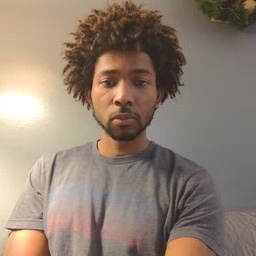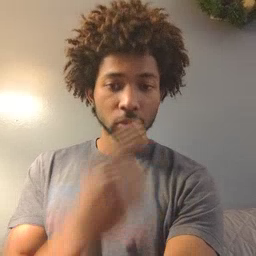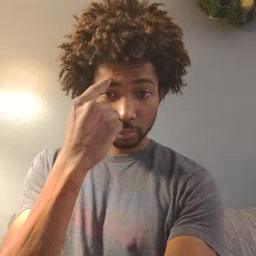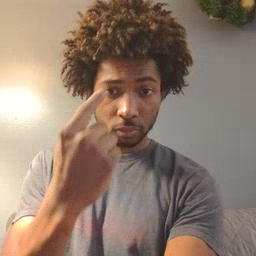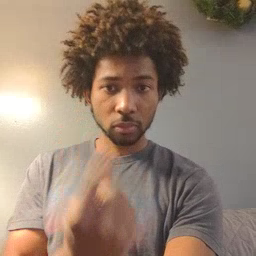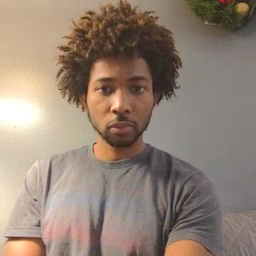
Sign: penny